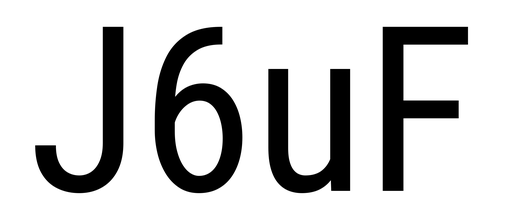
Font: Roboto_Condensed_Regular